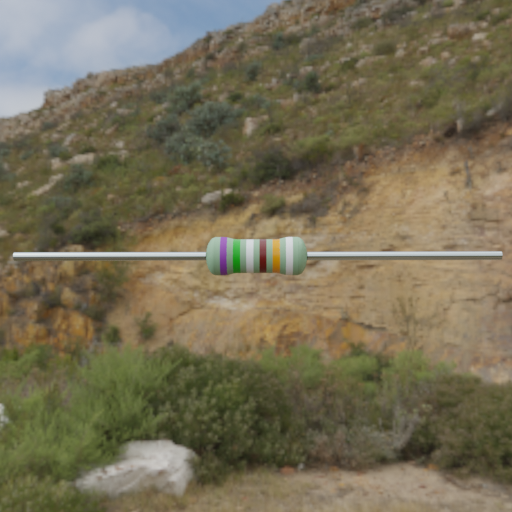
Resistor colour bands (in order): violet, green, white, brown, orange, white